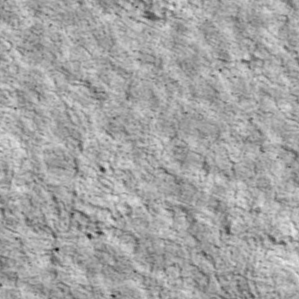
Label: non_frost